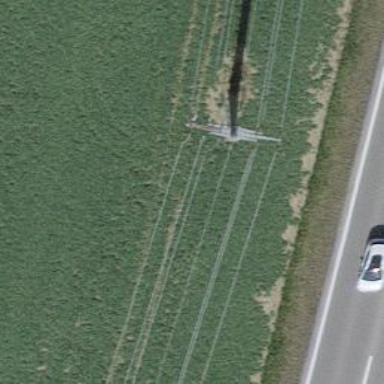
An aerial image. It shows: Minor power line.